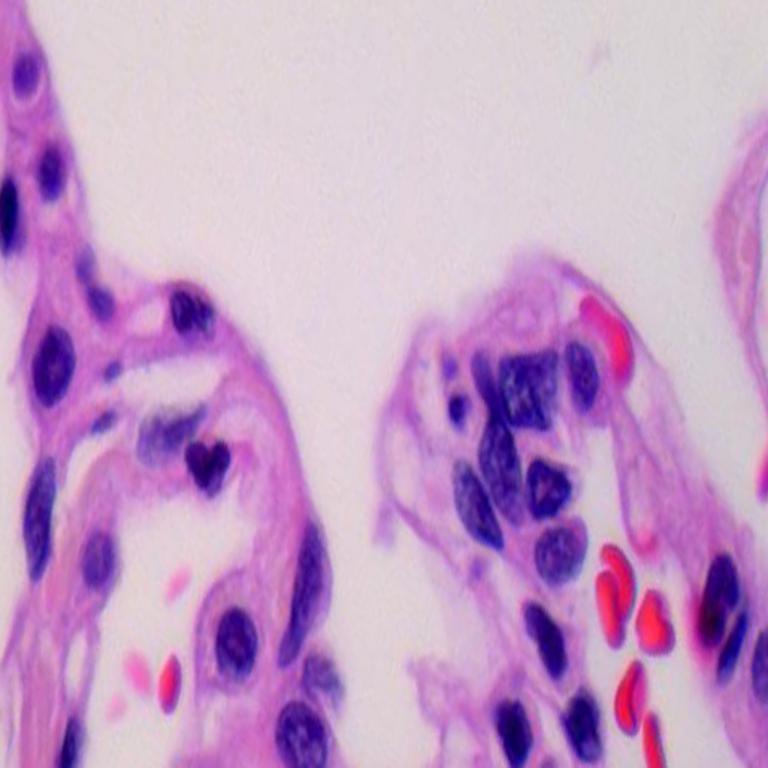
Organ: lung
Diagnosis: benign